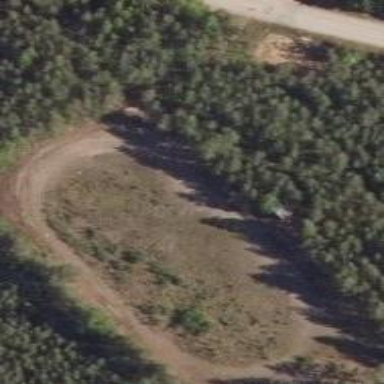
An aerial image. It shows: Track on unpaved land.